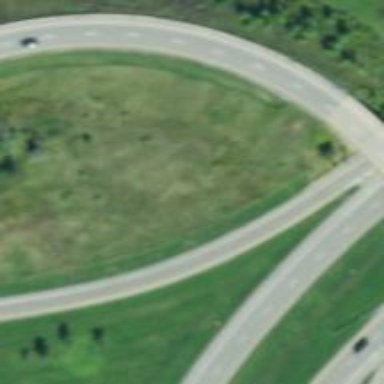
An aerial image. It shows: Primary link highway.